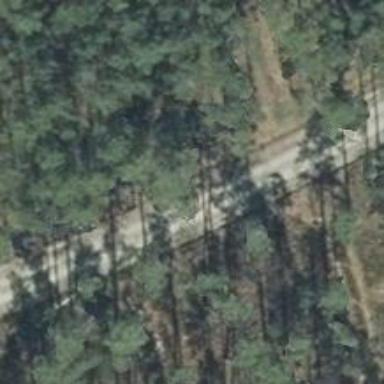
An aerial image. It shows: Sandy track road with grade3 tracktype.